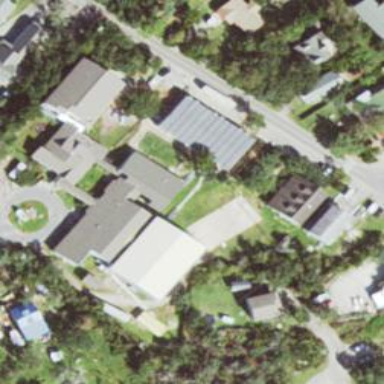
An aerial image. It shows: School.